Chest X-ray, PA view. Patient: 59 years old, sex F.
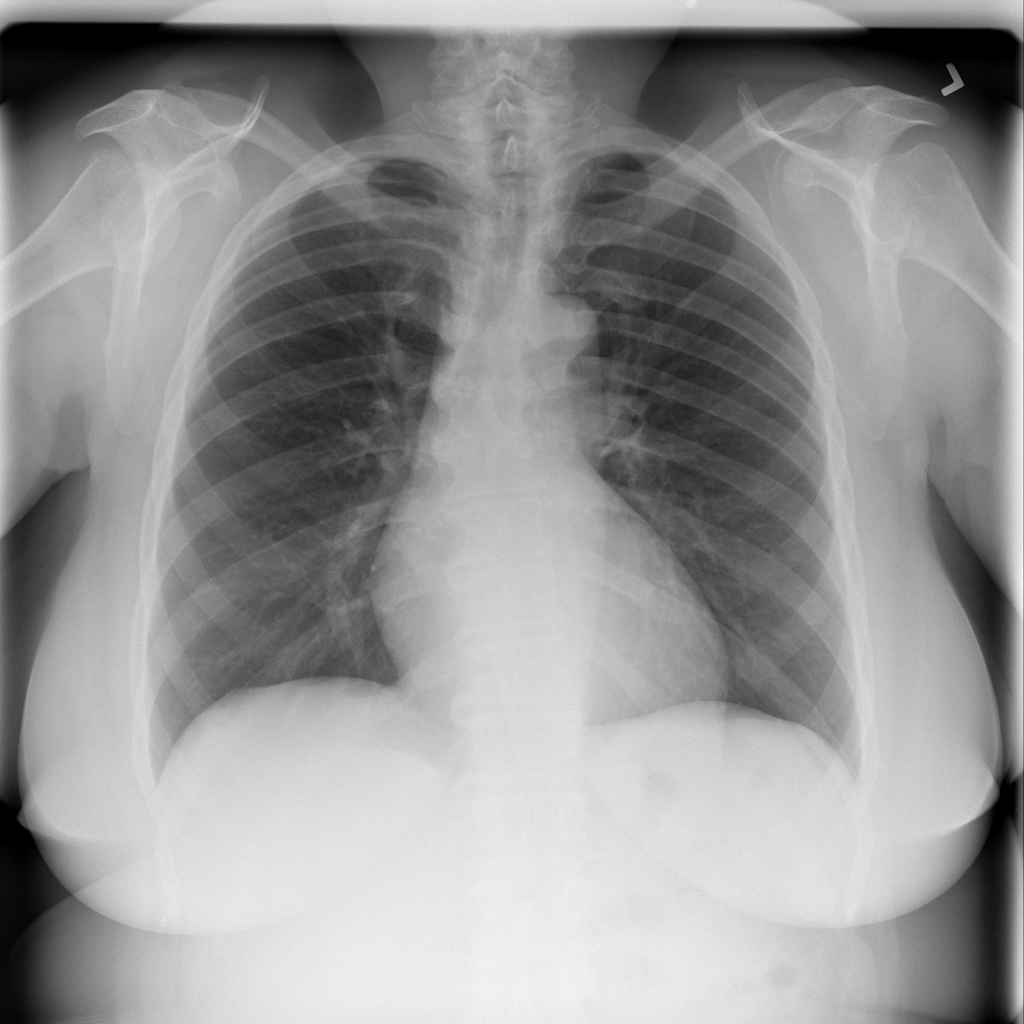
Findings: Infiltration